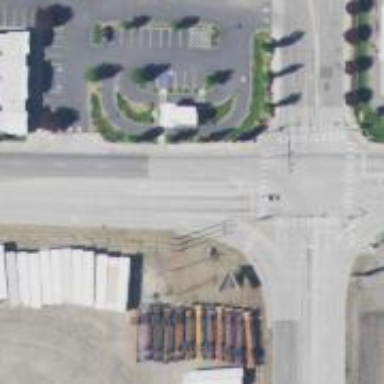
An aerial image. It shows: Asphalt road with secondary link designation.